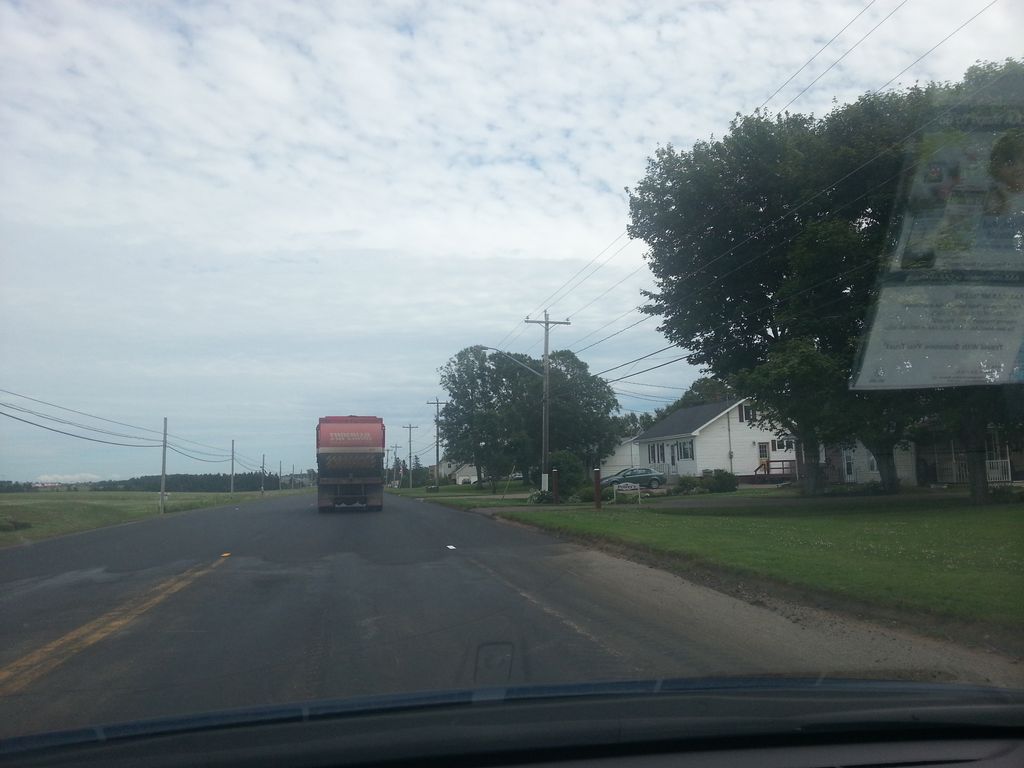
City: charlottetown